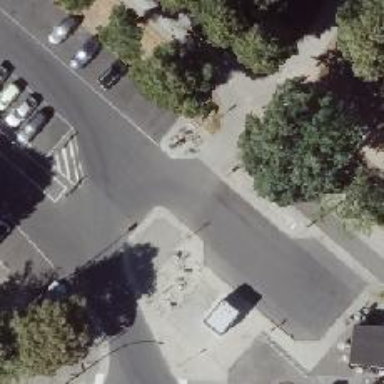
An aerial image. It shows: Unmarked crossing with kerb extension to the right.